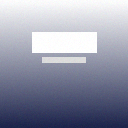
Screen state: on